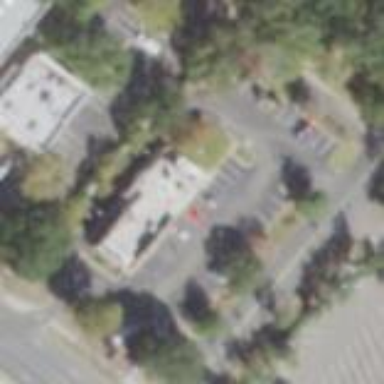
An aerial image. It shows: Commercial area with fast food eatery.